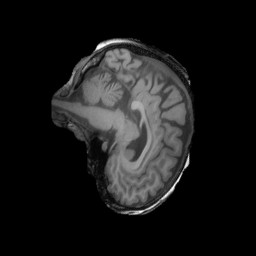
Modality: T1w
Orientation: sagittal
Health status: ill
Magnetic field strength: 3 T